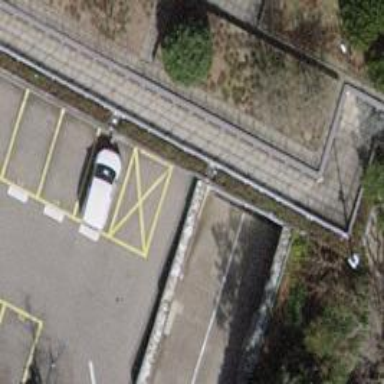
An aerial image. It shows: Parking entrance.